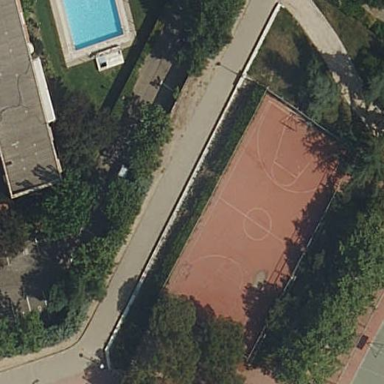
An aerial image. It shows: Basketball court on pitch.